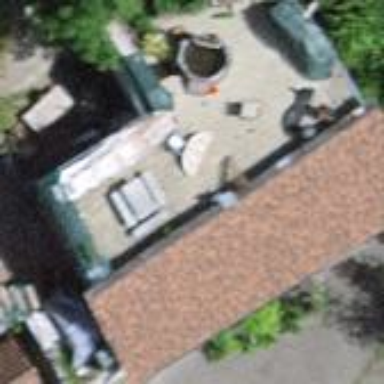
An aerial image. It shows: Shed building.